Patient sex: M
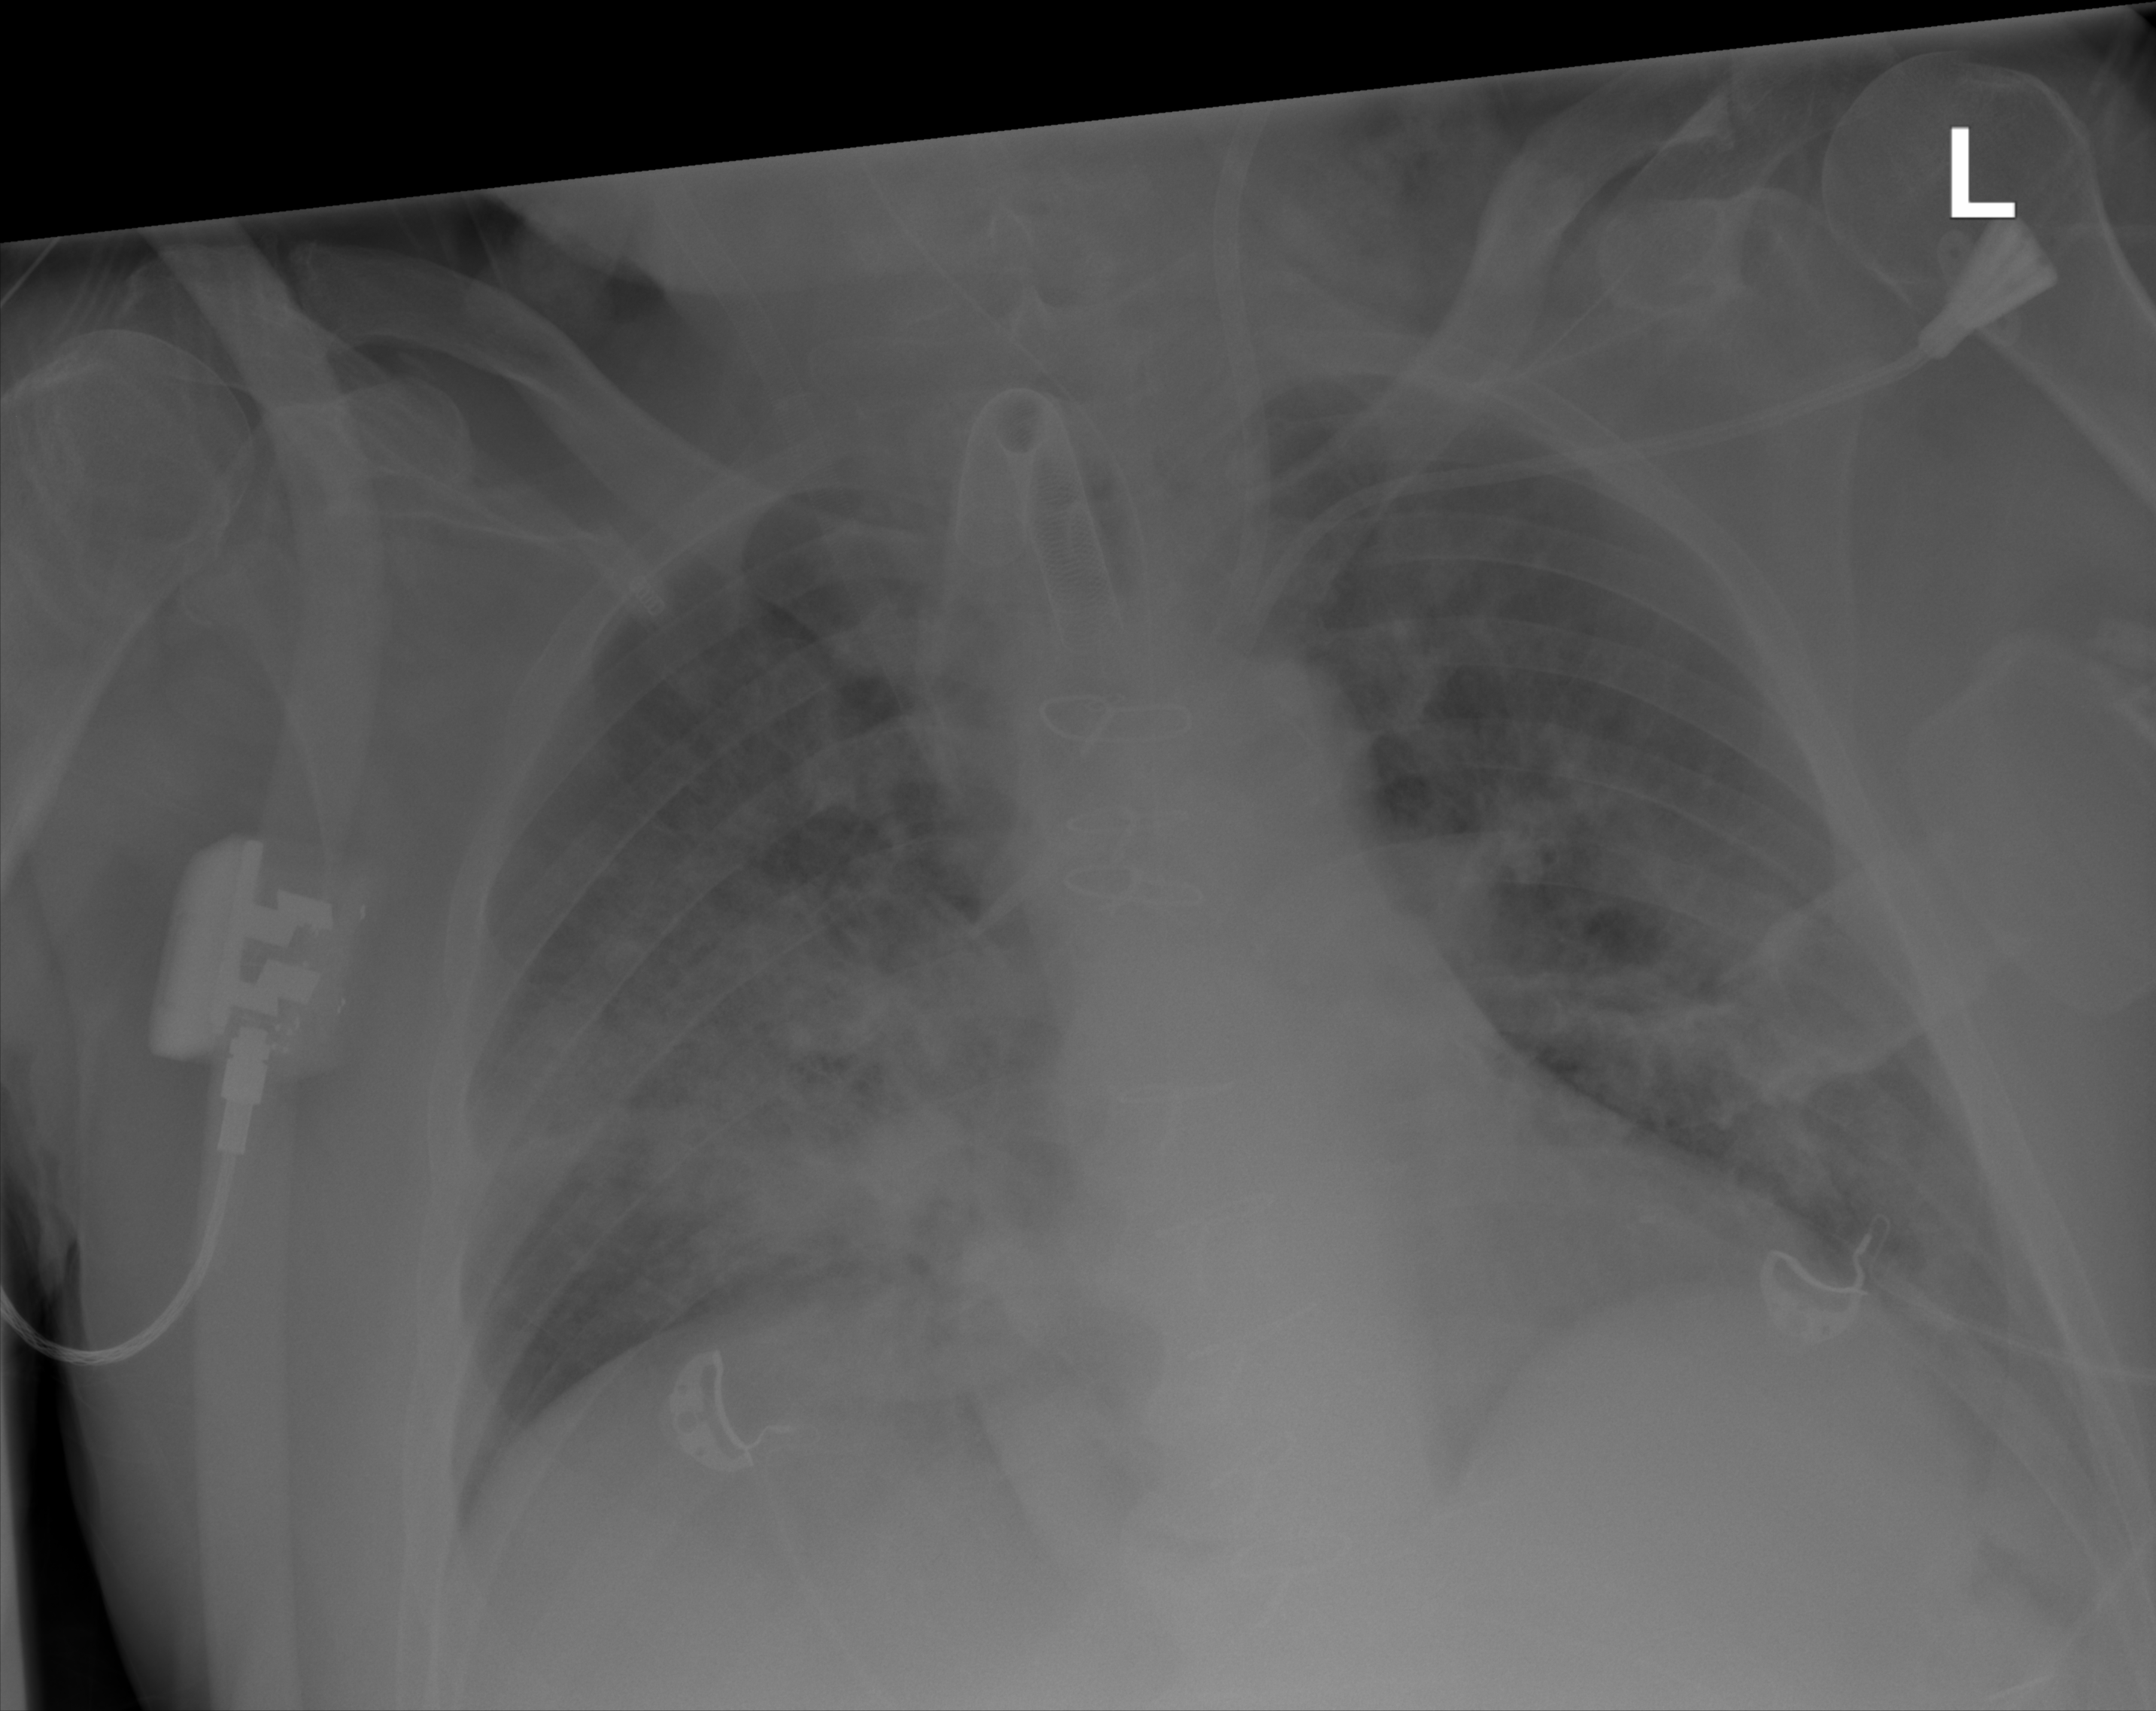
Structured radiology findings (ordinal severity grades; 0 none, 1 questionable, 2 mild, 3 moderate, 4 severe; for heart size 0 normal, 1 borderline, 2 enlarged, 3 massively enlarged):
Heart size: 2
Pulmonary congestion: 2
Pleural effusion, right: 2
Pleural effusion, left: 0
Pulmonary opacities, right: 3
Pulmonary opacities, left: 3
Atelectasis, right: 2
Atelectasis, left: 2